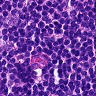
Metastatic tissue present: no